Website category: phone
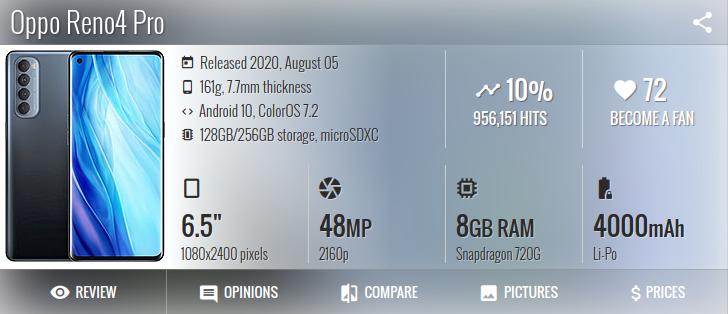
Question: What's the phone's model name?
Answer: Oppo Reno4 Pro

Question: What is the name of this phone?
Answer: Oppo Reno4 Pro

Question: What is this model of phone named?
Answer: Oppo Reno4 Pro

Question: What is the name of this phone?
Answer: Oppo Reno4 Pro

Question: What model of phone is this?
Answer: Oppo Reno4 Pro

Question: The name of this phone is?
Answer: Oppo Reno4 Pro

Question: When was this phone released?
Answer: Released 2020, August 05

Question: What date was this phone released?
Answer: Released 2020, August 05

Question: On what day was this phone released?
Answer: Released 2020, August 05

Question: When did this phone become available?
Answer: Released 2020, August 05

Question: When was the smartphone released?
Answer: Released 2020, August 05

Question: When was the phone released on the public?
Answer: Released 2020, August 05

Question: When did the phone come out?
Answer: Released 2020, August 05

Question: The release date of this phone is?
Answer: Released 2020, August 05

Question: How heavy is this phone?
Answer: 161g

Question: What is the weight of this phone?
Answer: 161g

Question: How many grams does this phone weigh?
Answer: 161g

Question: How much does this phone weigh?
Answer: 161g

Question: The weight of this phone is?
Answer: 161g

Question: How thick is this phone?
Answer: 7.7mm thickness

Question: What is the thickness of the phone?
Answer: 7.7mm thickness

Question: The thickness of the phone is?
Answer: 7.7mm thickness

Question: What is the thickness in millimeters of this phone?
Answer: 7.7mm thickness

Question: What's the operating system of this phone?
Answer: Android 10, ColorOS 7.2

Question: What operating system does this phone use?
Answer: Android 10, ColorOS 7.2

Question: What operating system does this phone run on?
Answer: Android 10, ColorOS 7.2

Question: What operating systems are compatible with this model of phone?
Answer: Android 10, ColorOS 7.2

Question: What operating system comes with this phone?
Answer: Android 10, ColorOS 7.2

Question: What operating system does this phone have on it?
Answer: Android 10, ColorOS 7.2

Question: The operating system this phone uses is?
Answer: Android 10, ColorOS 7.2

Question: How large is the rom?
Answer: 128GB/256GB storage

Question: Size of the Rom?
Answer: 128GB/256GB storage

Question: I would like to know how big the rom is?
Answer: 128GB/256GB storage

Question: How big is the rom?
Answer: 128GB/256GB storage

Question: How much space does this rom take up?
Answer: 128GB/256GB storage

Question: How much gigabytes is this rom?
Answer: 128GB/256GB storage

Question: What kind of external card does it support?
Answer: microSDXC

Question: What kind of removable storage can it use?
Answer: microSDXC

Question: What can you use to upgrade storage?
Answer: microSDXC

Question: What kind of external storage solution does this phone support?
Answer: microSDXC

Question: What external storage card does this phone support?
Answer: microSDXC

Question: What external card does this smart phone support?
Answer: microSDXC

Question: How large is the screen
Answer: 6.5"

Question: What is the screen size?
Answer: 6.5"

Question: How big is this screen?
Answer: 6.5"

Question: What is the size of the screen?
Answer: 6.5"

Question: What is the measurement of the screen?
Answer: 6.5"

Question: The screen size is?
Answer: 6.5"

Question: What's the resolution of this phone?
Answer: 1080x2400 pixels

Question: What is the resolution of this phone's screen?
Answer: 1080x2400 pixels

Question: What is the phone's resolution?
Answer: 1080x2400 pixels

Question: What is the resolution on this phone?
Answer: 1080x2400 pixels

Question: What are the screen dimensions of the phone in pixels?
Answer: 1080x2400 pixels

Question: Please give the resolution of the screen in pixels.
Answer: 1080x2400 pixels

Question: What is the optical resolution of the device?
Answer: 1080x2400 pixels

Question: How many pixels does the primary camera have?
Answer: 48 MP

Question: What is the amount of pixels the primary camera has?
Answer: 48 MP

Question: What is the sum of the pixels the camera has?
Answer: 48 MP

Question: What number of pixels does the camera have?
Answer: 48 MP

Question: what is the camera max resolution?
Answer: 48 MP

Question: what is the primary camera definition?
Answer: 48 MP

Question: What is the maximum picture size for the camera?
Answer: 48 MP

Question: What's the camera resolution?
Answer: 2160p

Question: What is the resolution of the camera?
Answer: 2160p